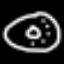
Label: donut